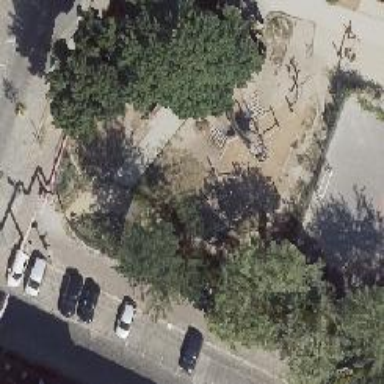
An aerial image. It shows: Playground with castle-themed slide.